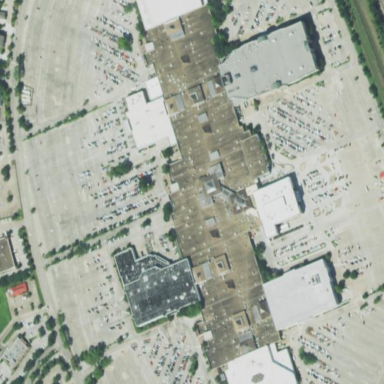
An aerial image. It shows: Mall.